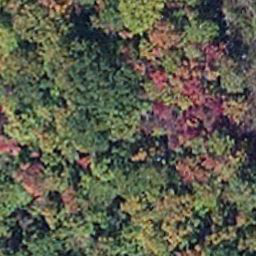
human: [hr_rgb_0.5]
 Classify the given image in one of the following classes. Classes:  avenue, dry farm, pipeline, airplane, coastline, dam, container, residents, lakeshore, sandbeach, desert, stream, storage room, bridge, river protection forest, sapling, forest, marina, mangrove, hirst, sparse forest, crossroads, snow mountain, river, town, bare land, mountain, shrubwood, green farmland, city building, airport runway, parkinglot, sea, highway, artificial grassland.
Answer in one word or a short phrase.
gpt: mangrove